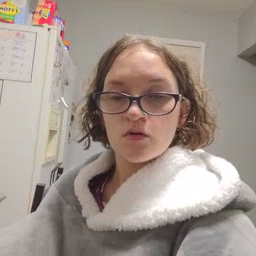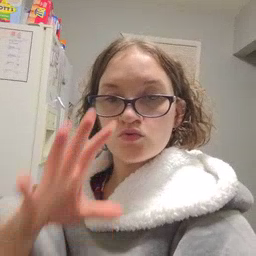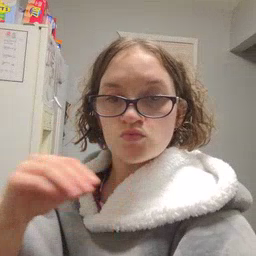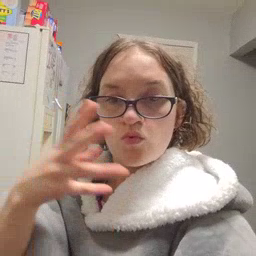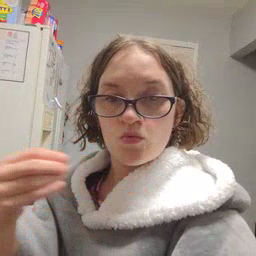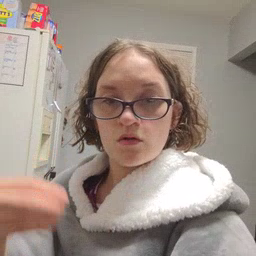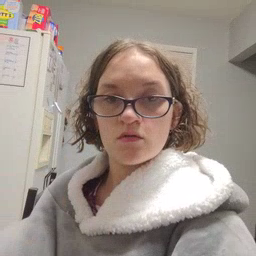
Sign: story